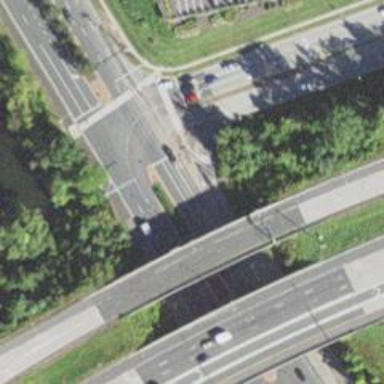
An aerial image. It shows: Uncontrolled footway crossing with zebra markings.